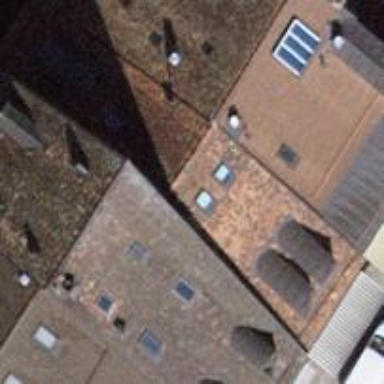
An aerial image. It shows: Gabled roof made of roof tiles across building with apartments.